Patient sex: M
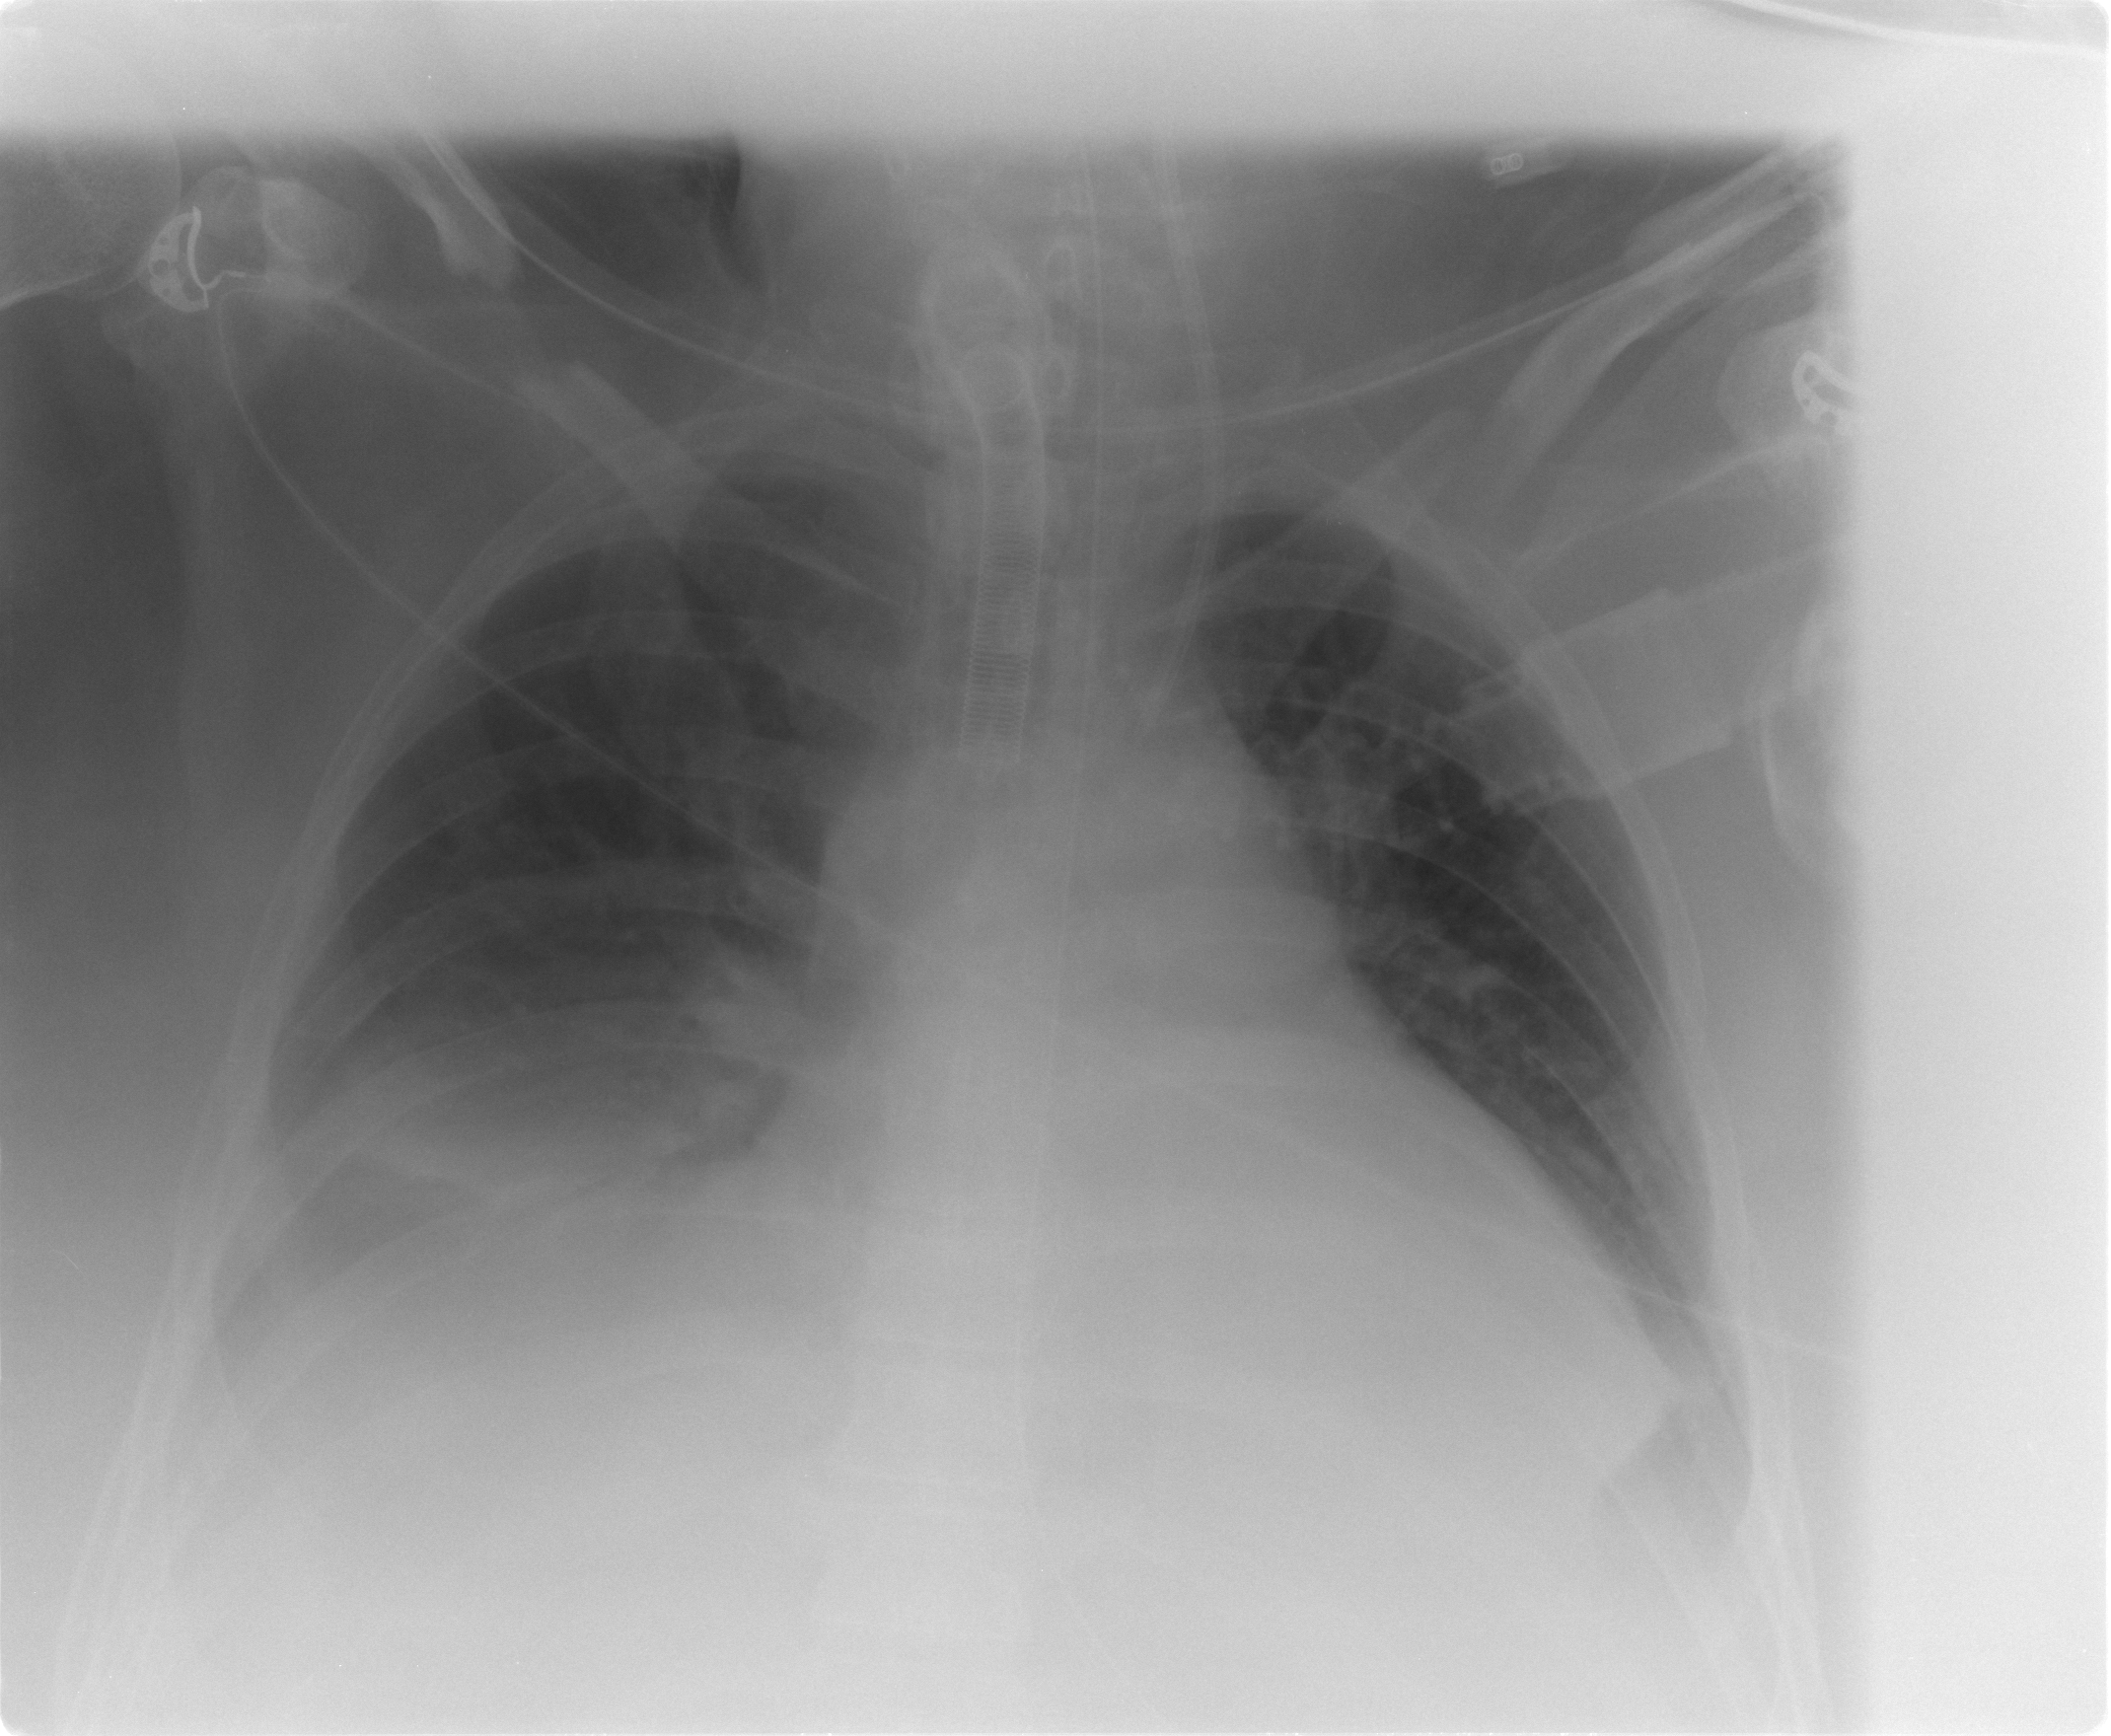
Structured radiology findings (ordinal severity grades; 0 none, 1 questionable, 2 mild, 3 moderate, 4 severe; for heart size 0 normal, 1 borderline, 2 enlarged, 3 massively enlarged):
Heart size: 2
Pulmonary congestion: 2
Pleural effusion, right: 2
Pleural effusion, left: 2
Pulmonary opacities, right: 0
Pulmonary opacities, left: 0
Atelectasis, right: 3
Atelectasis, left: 2